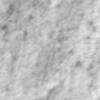
Label: no_change